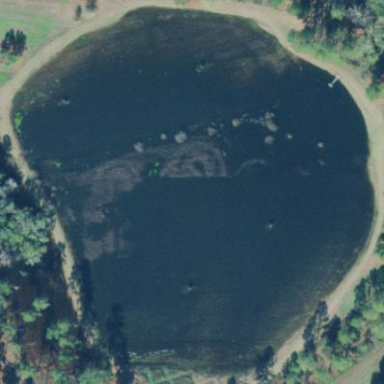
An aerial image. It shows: Peaceful pond surrounded by nature.